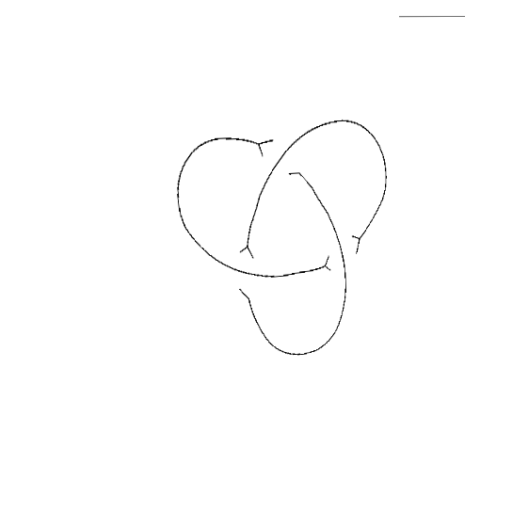
Crossing number: 3